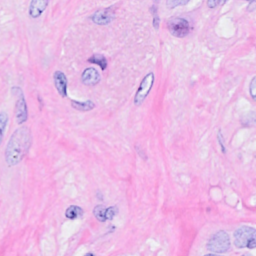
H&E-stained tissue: Breast